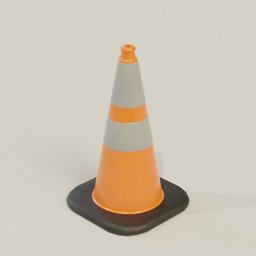
Label: tools